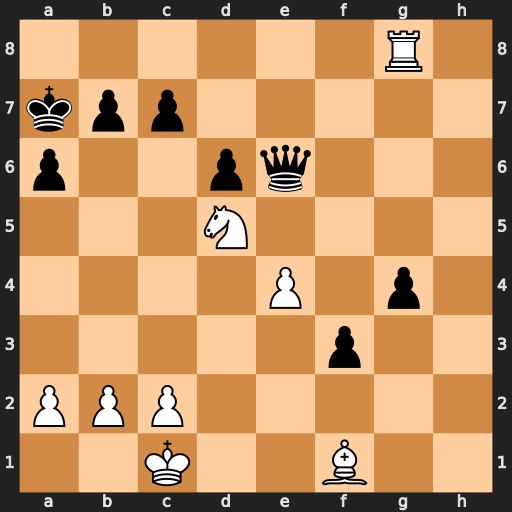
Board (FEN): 6R1/kpp5/p2pq3/3N4/4P1p1/5p2/PPP5/2K2B2
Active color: w
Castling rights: -
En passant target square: -
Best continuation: Ra8+ Kxa8 Nxc7+ Kb8 Nxe6